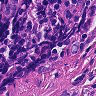
Metastatic tissue present: no